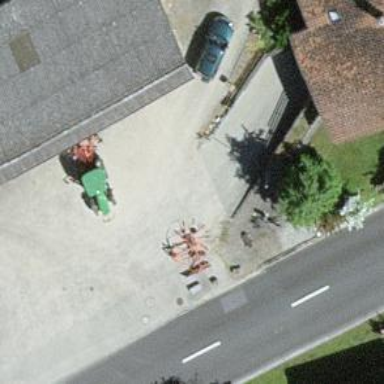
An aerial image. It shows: Barn.